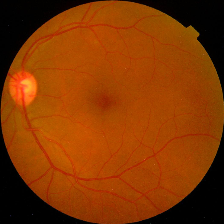
Diabetic retinopathy grade: No DR